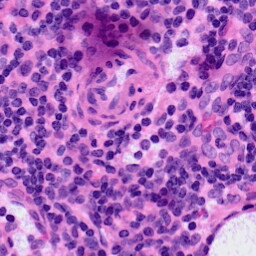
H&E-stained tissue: LymphNode